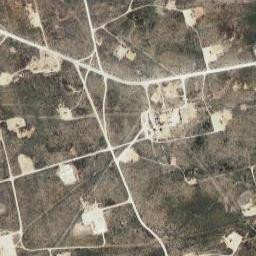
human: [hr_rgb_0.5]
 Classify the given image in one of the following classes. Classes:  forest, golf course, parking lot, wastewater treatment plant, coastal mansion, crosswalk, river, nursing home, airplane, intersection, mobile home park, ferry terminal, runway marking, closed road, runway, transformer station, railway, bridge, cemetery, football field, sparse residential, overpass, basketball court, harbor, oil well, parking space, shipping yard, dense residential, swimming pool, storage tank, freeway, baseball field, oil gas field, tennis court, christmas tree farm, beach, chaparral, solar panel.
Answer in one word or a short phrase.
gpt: oil gas field